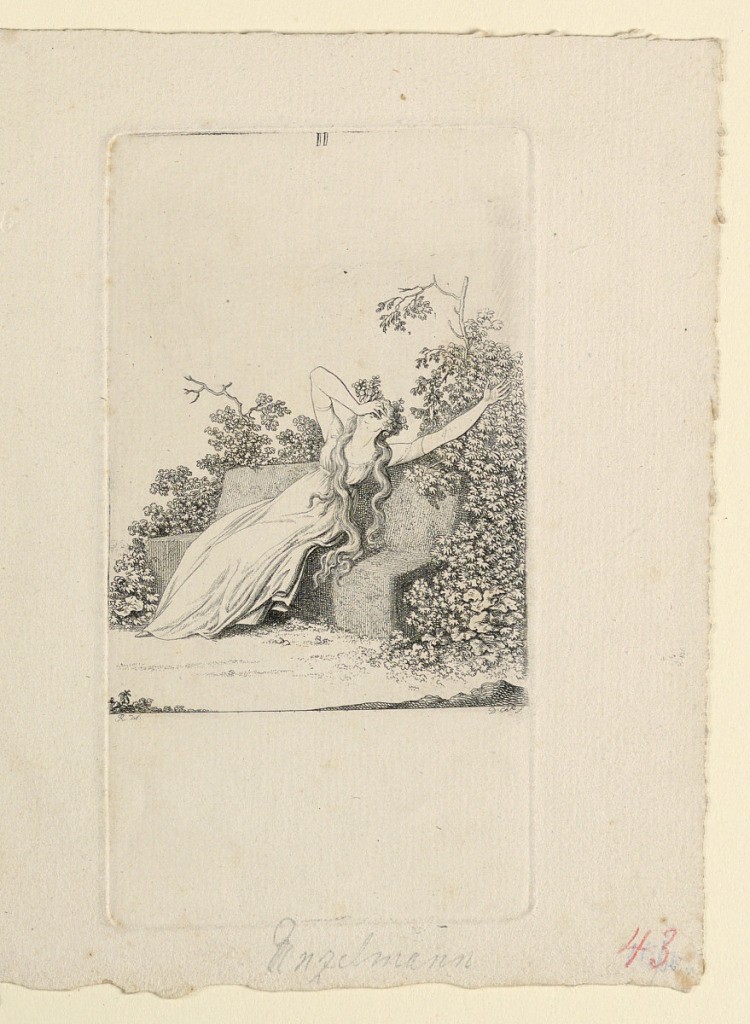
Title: Madame Unzelmann in the Part of "Nina"
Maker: Daniel Nikolaus Chodowiecki, German, 1726 - 1801
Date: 1799
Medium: Engraving on paper
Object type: Print
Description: The seated figure of the actress, Madame Friederike Unzelmann is seen seated in a landscape in a scene from the first act of Armand's play "Nina," in the part of Nina. She covers her face with her hand in despair.